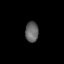
Tissue: lung
Cell type: Others
Senescence score: 0.2358
Nuclear area (px): 261
Mean DAPI intensity: 101.536